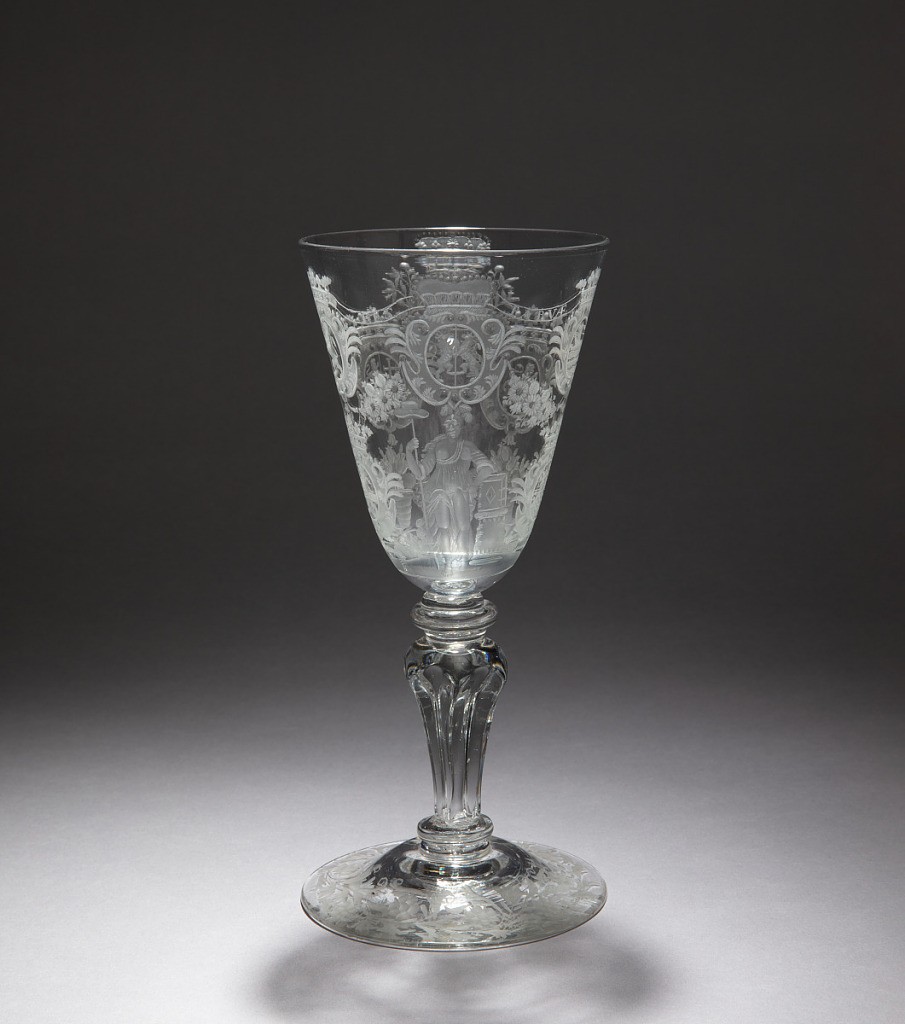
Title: Goblet Commemorating the Seven United Provinces and Prince William IV, Governor of the Netherlands
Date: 1747
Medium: lead glass
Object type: drinking glass
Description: Large wineglass with a rounded funnel bowl. The stem has a three-ringed knob on a six-sided 'Silezian stem'  and two mereses. Domed foot.

On the bowl a wheel-engraving of a Dutch maiden, an allegorical figure symbolizing the Netherlands. Here she is depicted as the Lady of Liberty, leaning on a  pedestal with the bible and in her right hand a lance with the 'Hat of Liberty'. Behind her the Dutch Lion who holds in one paw a sword; in the other, seven arrows, symbolizing the Seven Provinces.

On the other side of the bowl is depicted the coat of arms of William IV of Orange. The seven coats of arms of the Dutch Provinces meander between (and over) the Lady and the coat of arms of William IV: Utrecht, Holland, Overijssel, Gelderland, Zeeland,  Friesland and Groningen. These arms are connected by a banderole with the inscription CON / CORDIA / RES / PARVAE / CRES / CUNT ("Through solidarity, small things will flourish"). This was the device of the Republic of the Seven United Provinces. On the foot a decoration of stylized flowers and leaves.